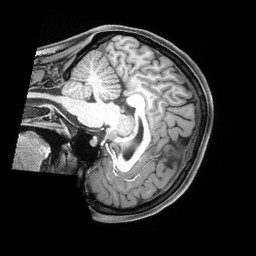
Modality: T1w
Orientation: sagittal
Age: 22
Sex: female
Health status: healthy
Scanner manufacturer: siemens
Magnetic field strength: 3 T
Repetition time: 2.4 s
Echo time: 0.00194 s